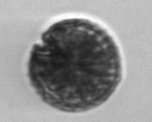
Label: Alexandrium_catenella